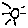
Label: sun